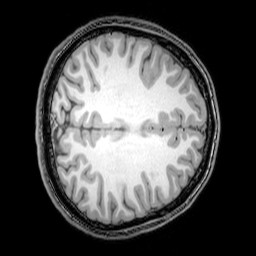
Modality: T1w
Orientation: axial
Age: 25
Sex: male
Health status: healthy
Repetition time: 0.081 s
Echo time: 0.037 s